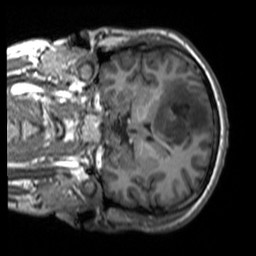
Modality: T1w
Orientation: coronal
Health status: ill
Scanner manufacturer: siemens
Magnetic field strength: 3 T
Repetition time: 1.7 s
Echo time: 0.00253 s